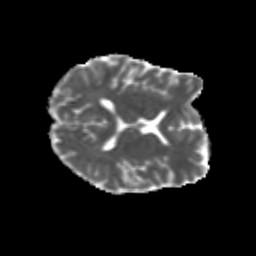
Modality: MD
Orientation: axial
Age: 24
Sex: male
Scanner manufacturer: siemens
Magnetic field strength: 3 T
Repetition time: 3.5 s
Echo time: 0.113 s